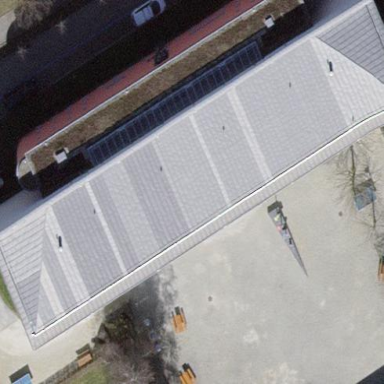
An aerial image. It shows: School building.